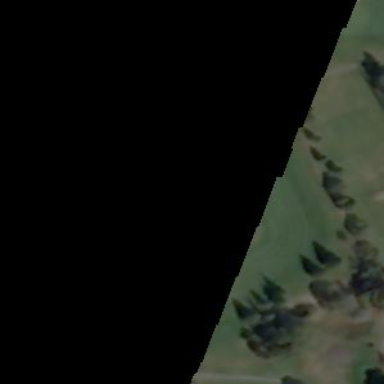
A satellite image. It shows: Grassy area designated as golf fairway.